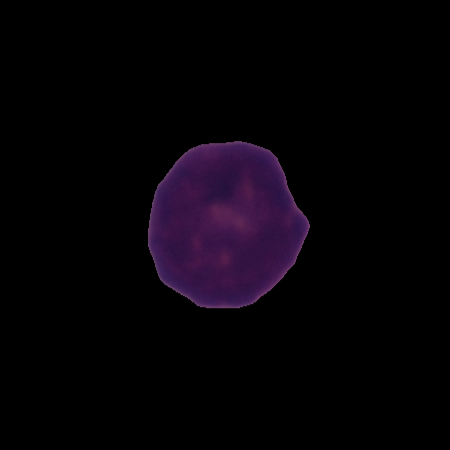
Label: healthy